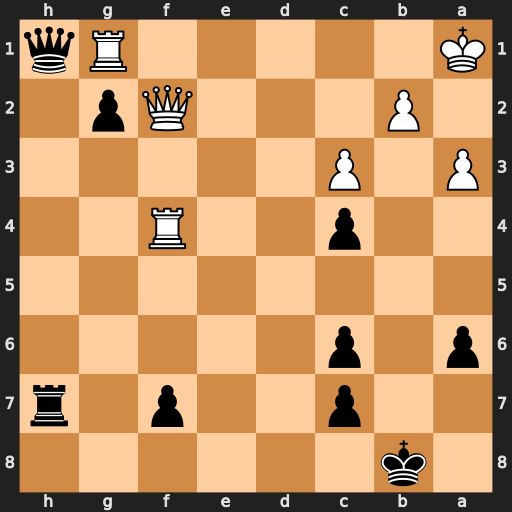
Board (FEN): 1k6/2p2p1r/p1p5/8/2p2R2/P1P5/1P3Qp1/K5Rq
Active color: b
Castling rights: -
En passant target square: -
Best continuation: Qxg1+ Qxg1 Rh1 Qxh1 gxh1=Q+